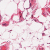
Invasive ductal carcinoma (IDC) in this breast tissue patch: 0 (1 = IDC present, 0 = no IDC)